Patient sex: M
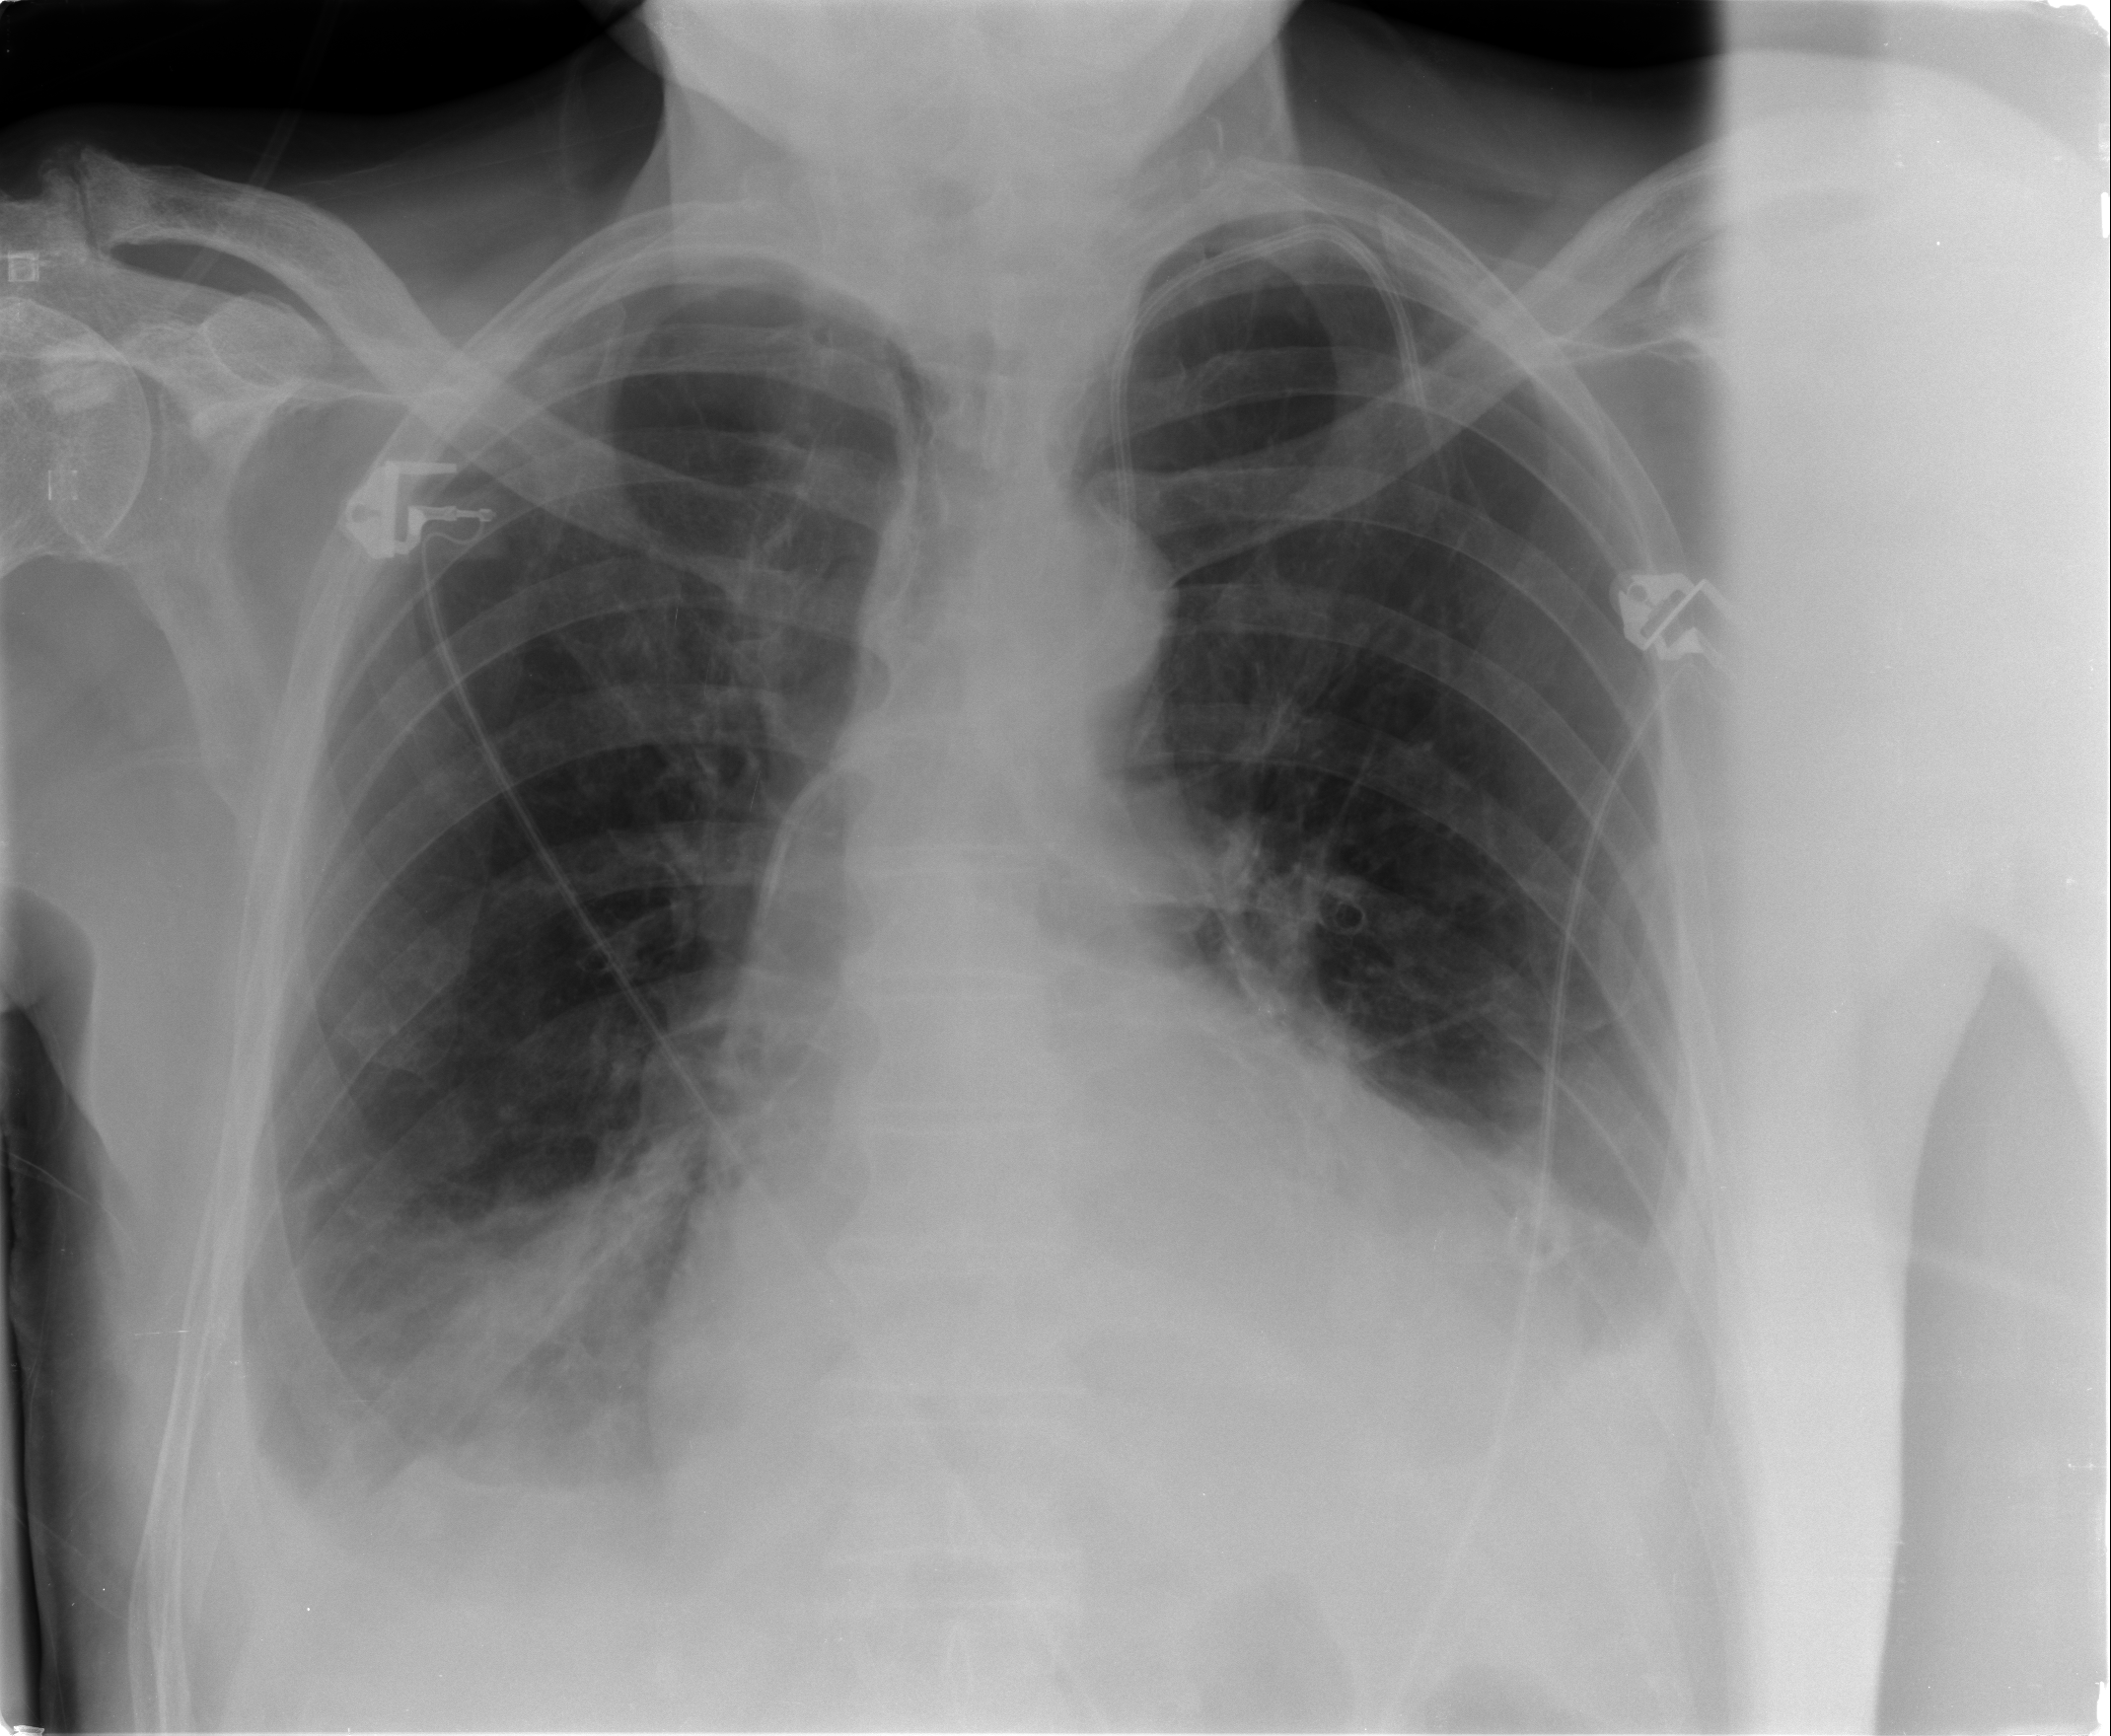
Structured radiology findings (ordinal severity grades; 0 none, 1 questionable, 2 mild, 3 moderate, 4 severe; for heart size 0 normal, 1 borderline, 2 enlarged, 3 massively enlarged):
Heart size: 3
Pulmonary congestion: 1
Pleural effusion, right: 2
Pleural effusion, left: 2
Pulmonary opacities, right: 2
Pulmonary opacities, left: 0
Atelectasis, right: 2
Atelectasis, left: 2